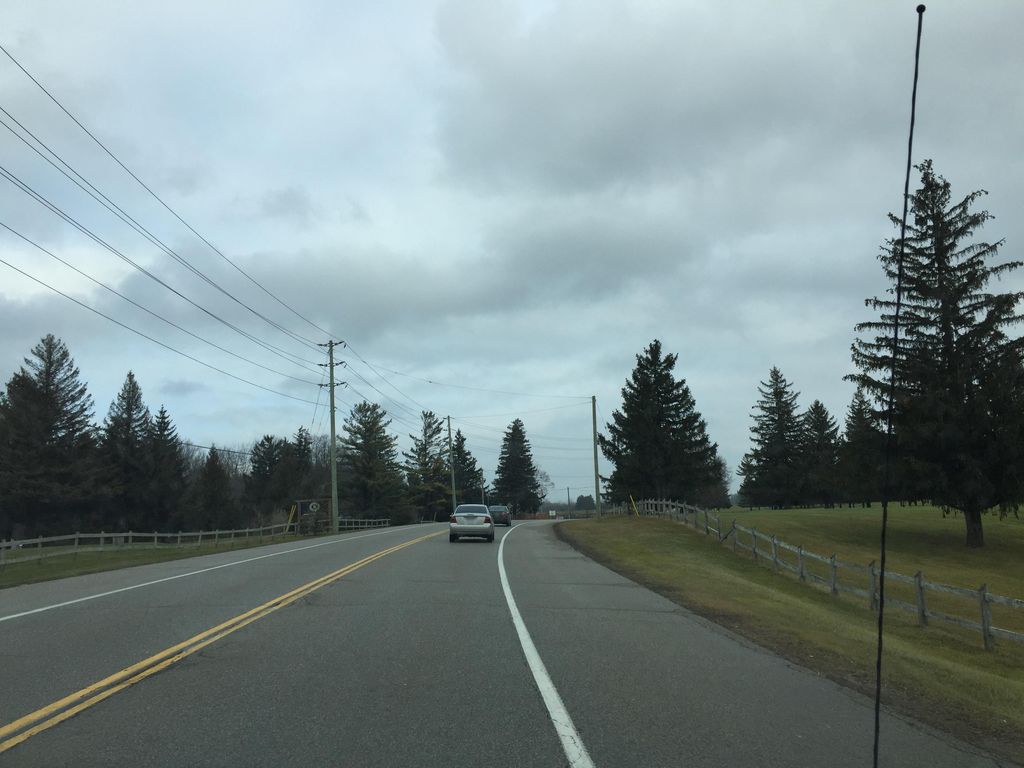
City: kitchener-waterloo